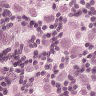
Metastatic tissue present: yes